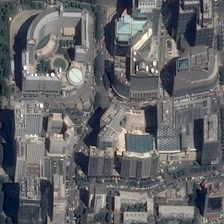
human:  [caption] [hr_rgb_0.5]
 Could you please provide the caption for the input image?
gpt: many trade buildings and some green trees are in a commercial area .

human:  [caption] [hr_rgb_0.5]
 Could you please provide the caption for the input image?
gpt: many trade buildings and some green trees are in a commercial area .

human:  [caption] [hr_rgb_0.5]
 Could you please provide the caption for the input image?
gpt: a large number of cars parked at the gate of tall buildings .

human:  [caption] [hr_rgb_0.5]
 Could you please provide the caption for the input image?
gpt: tall buildings are on both sides of the road .

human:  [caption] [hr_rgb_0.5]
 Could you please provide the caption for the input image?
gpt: tall buildings are on both sides of the road .